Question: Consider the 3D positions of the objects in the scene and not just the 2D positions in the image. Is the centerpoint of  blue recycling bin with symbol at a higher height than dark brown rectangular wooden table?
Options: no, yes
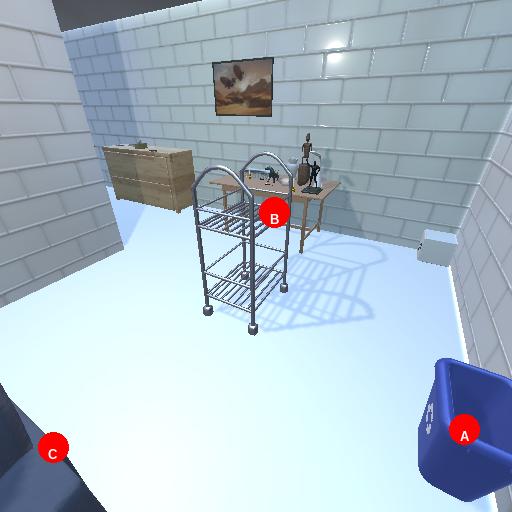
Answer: no